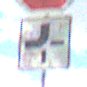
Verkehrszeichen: VerlaufVorfahrtsstrasse2
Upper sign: Stop
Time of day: Midday
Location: Outdoor (Nature)
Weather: PartlyCloudy
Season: Autumn
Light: Natural